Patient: sex M, age 38
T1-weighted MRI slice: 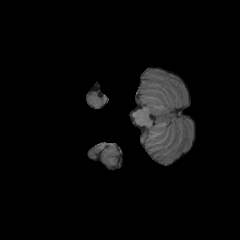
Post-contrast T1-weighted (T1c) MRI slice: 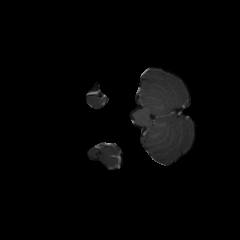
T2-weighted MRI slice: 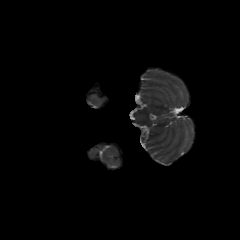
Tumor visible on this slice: no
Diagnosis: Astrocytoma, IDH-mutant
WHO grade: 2